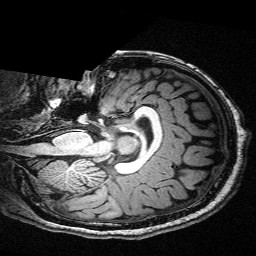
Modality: T1w
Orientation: sagittal
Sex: female
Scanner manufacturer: siemens
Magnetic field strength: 3 T
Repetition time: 2.3 s
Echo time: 0.00336 s